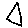
Label: triangle